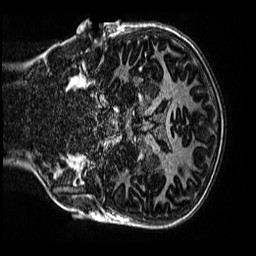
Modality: MP2RAGE
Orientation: coronal
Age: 10
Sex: male
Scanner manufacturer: siemens
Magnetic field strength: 3 T
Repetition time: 4 s
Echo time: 0.00299 s